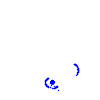
Particle: electron